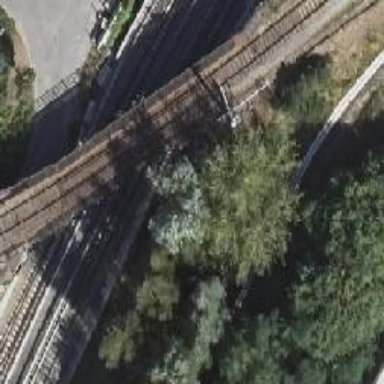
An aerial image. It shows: Bridge over electrified railway with contact lines.